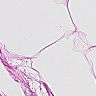
Metastatic tissue present: no